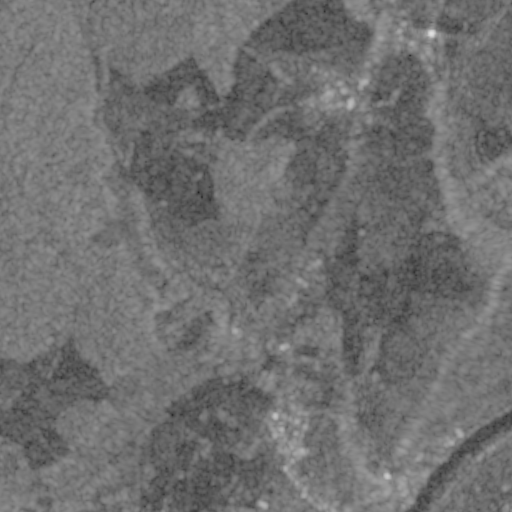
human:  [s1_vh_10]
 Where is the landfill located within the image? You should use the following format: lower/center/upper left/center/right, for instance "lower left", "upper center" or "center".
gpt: The landfill is located in the upper right of the image.
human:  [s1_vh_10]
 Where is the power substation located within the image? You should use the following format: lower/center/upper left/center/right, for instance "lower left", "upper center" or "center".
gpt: The power substation is located in the lower right of the image.
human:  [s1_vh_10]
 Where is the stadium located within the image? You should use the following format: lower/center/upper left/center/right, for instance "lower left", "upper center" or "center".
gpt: The stadium is located in the lower center of the image.
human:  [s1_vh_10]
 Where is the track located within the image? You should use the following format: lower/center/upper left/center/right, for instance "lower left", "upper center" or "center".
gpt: There is no track in the image.

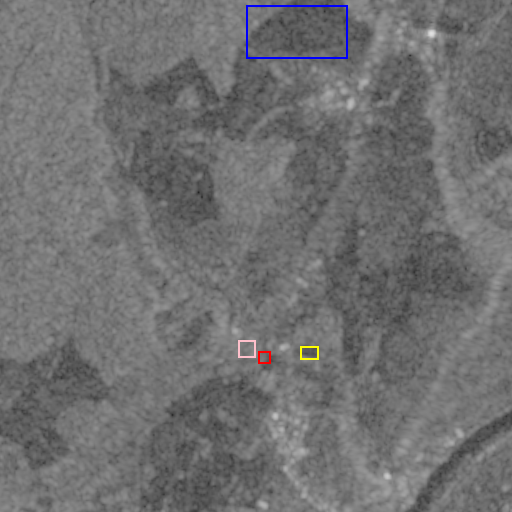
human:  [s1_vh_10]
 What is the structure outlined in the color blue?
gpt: The structure outlined in blue is a crop field.
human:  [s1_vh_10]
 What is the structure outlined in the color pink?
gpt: The structure outlined in pink is a park.
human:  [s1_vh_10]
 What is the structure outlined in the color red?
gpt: The structure outlined in red is a parking lot.
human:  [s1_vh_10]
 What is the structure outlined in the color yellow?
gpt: The structure outlined in yellow is a stadium.
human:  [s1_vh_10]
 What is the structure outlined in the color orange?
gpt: There is no orange outline.